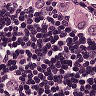
Metastatic tissue present: yes